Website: slack
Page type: billing-address
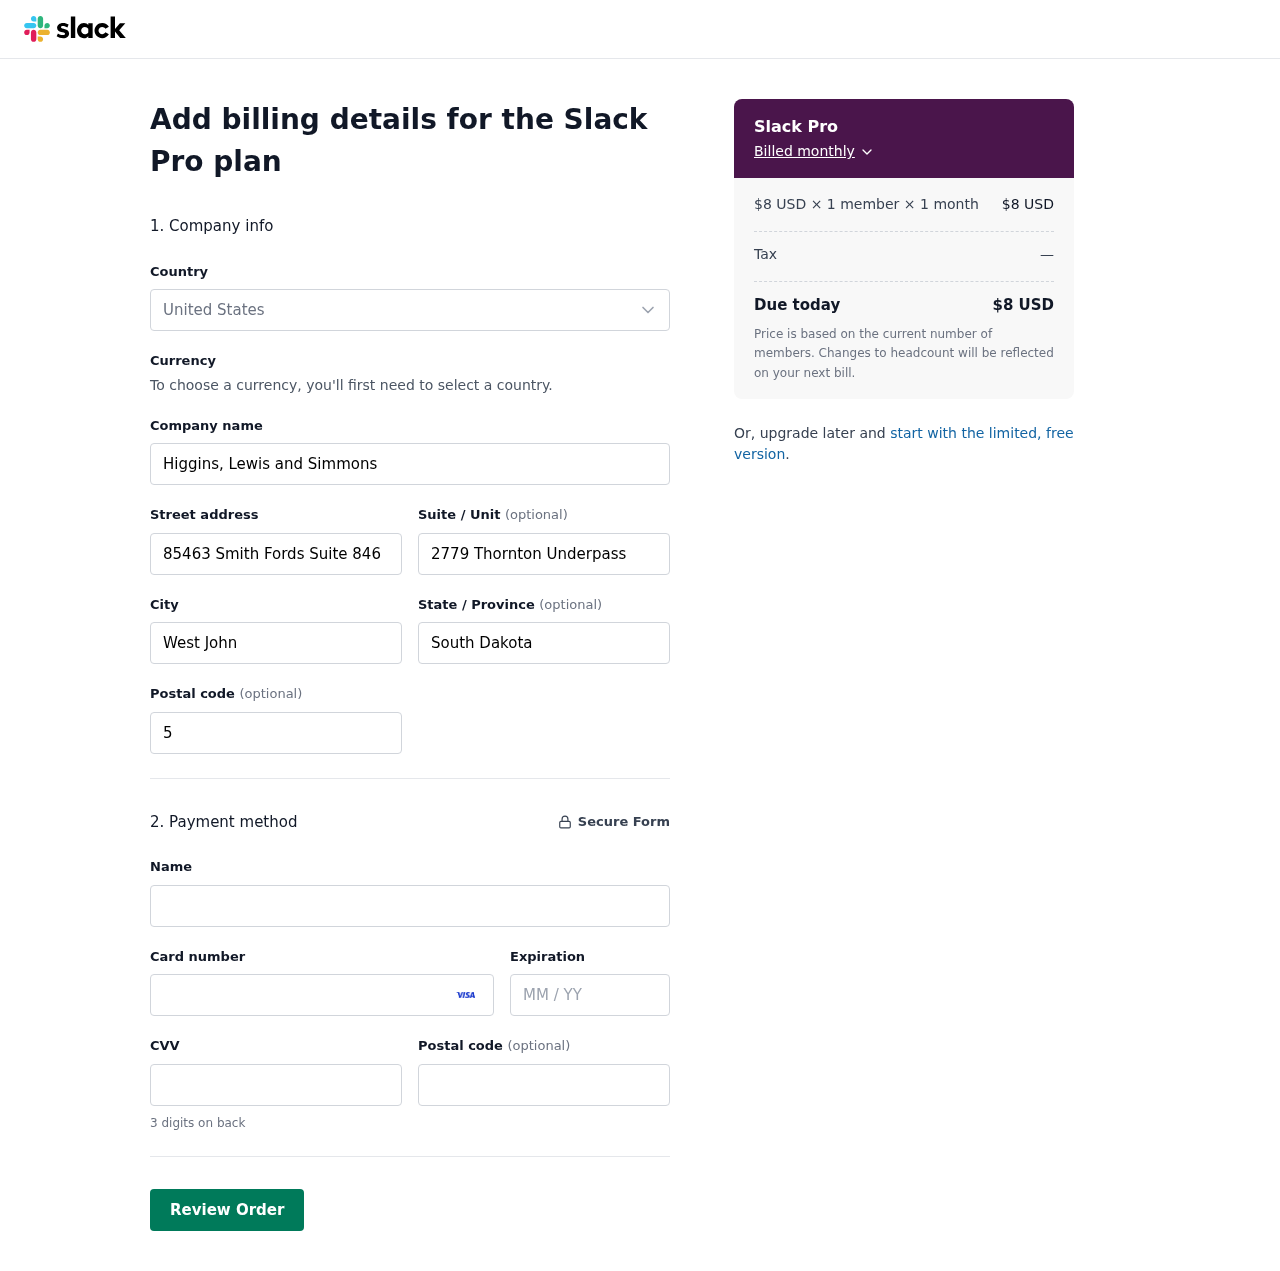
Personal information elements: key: PII_CARD_CVV
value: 616
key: PII_CARD_EXPIRY
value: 03/29
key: PII_CARD_NUMBER
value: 4490 8045 4012 9131
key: PII_CITY
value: West John
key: PII_COMPANY
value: Higgins, Lewis and Simmons
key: PII_COUNTRY
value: United States
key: PII_FULLNAME
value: Ian Hill
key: PII_POSTCODE
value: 56521
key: PII_POSTCODE2
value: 24155
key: PII_STATE
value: South Dakota
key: PII_STREET
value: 85463 Smith Fords Suite 846
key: PII_STREET2
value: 2779 Thornton Underpass
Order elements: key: ORDER_PLAN_PRICE
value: $8 USD
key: ORDER_NUM_MEMBERS
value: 1 member
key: ORDER_NUM_MONTHS
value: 1 month
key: ORDER_SUBTOTAL
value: $8 USD
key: ORDER_TAX
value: —
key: ORDER_TOTAL
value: $8 USD